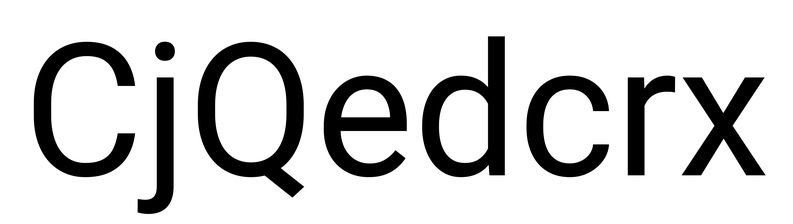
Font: Roboto_Regular